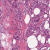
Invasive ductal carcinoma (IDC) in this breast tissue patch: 1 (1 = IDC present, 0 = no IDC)